Field crop: maize
Growth stage: 2
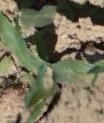
Species: maize